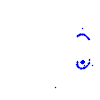
Particle: pion